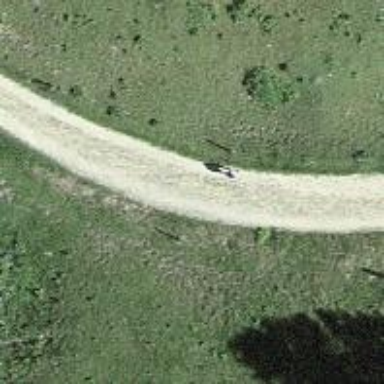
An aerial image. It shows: Unpaved track with grade2 surface.